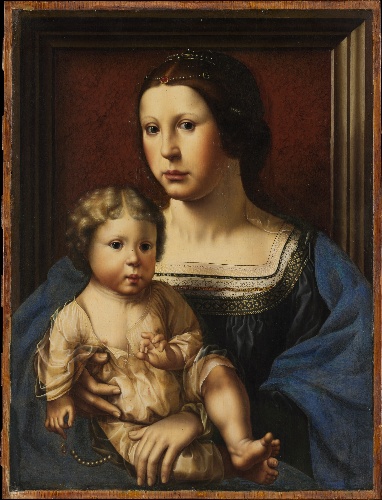
Title: Virgin and Child
Artist: Jan Gossart (called Mabuse)
Artist bio: Netherlandish, after 1522
Object type: Painting
Classification: Paintings
Medium: Oil on wood
Dimensions: Overall 17 7/8 x 13 5/8 in. (45.4 x 34.6 cm); painted surface 17 1/4 x 13 in. (43.8 x 33 cm)
Department: European Paintings
Credit line: Gift of J. Pierpont Morgan, 1917
Accession year: 1917
Repository: Metropolitan Museum of Art, New York, NY
Tags: Madonna and Child